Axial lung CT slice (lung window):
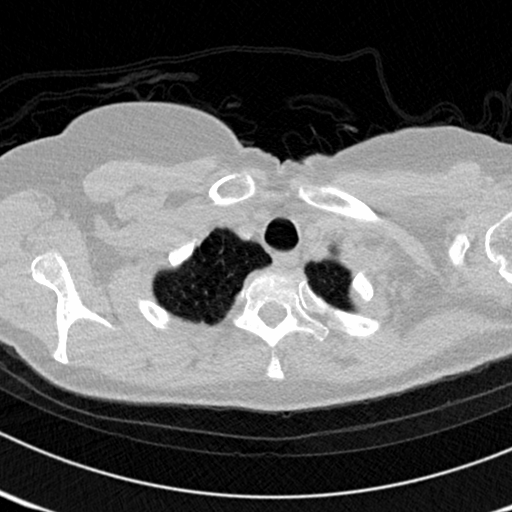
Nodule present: no